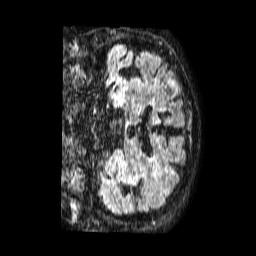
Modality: FLAIR
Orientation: coronal
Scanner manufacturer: philips
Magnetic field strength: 1.5 T
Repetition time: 4.8 s
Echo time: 0.3 s